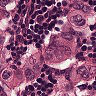
Metastatic tissue present: yes